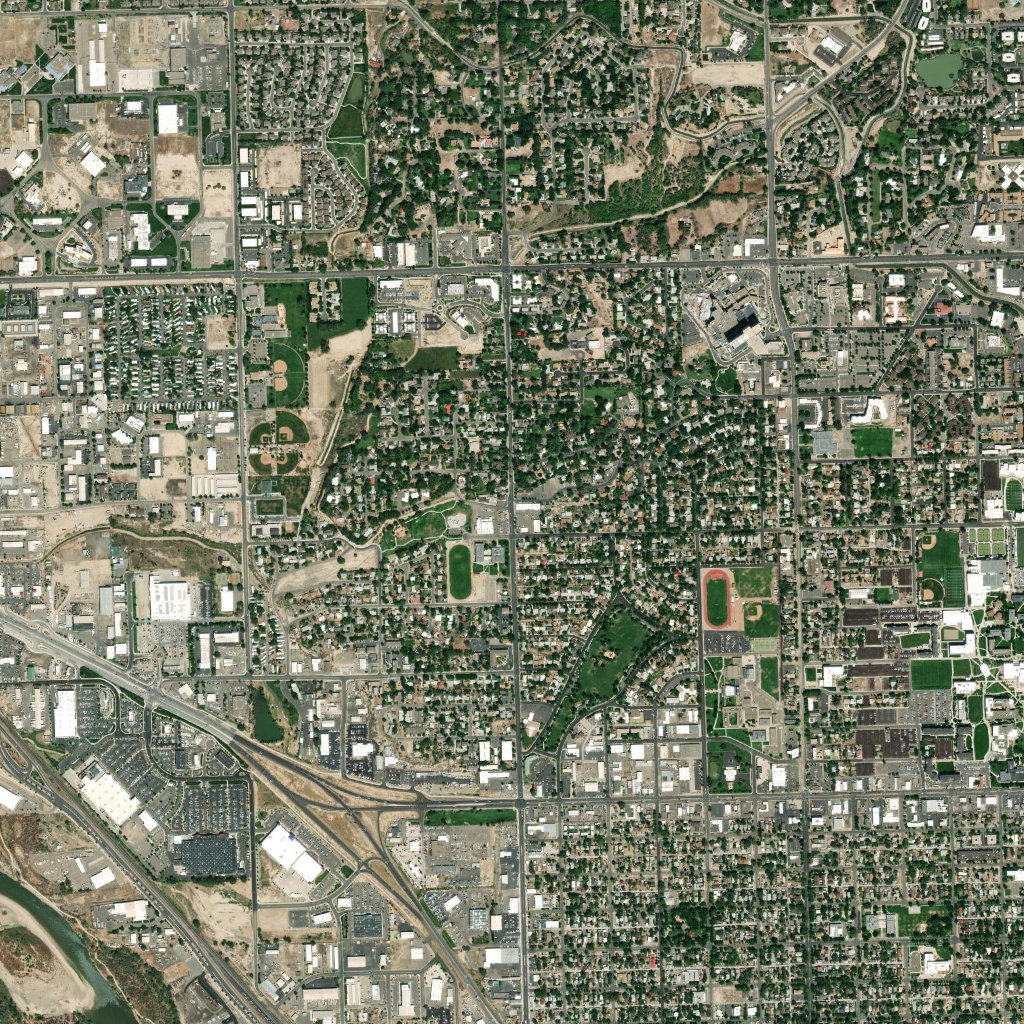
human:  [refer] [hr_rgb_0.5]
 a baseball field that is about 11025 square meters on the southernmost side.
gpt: <box>[[72, 58, 76, 62, 0]]</box>

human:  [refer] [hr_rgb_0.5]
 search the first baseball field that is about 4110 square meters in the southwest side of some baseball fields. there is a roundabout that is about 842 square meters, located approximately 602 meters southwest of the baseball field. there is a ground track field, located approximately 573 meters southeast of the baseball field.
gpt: <box>[[24, 44, 26, 46, 0]]</box>